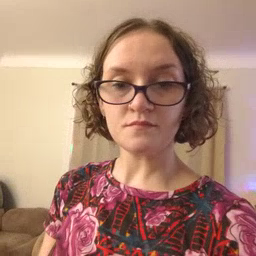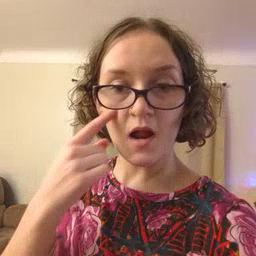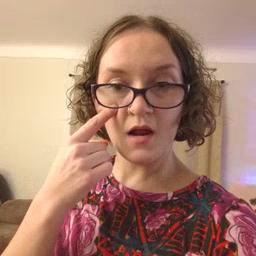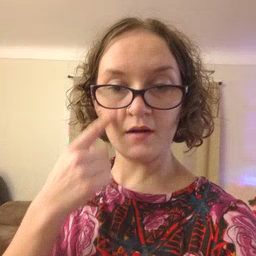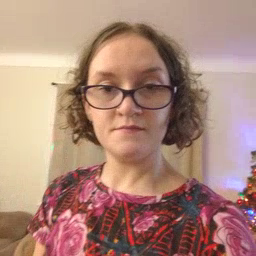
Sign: eye